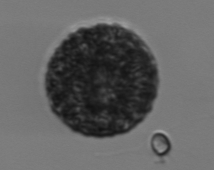
Label: Vicicitus_globosus